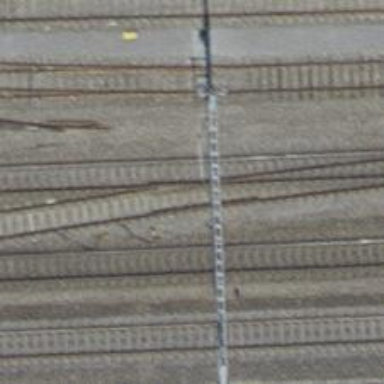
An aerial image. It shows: Siding railway line with electrified contact line for the trains.